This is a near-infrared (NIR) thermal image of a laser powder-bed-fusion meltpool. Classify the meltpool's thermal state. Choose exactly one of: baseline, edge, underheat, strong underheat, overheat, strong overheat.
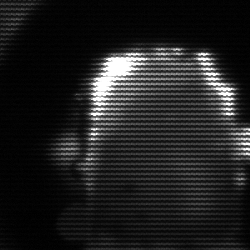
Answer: baseline